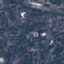
Land use / land cover class: Residential